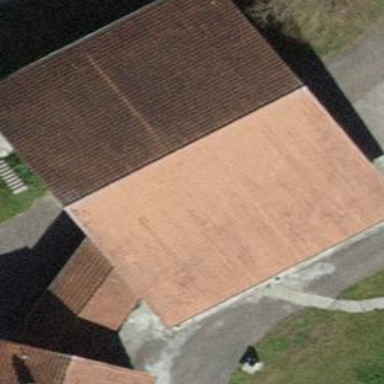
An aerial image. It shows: Building with tile roof.